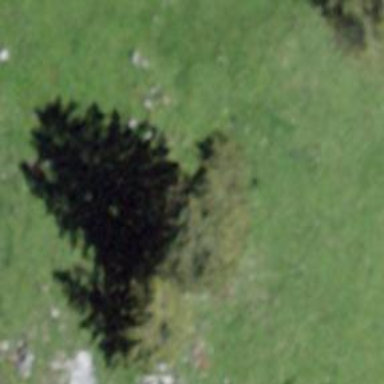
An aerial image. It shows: Beautiful tree in nature.